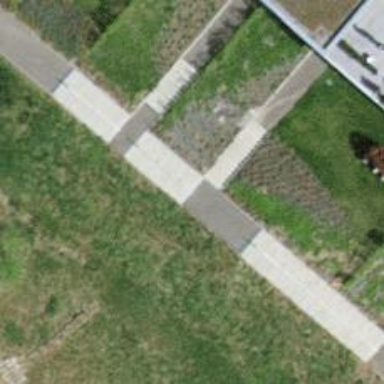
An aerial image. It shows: Road with steps.